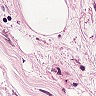
Metastatic tissue present: yes